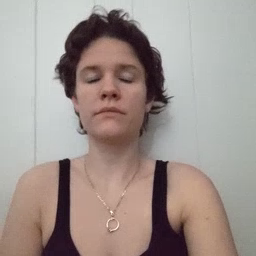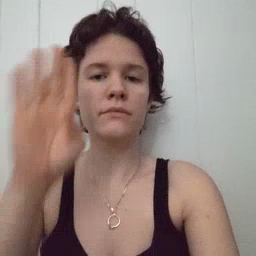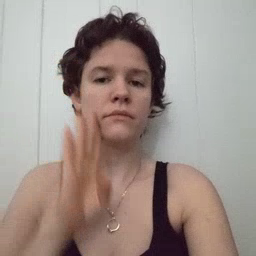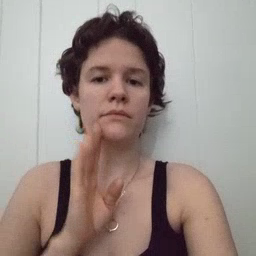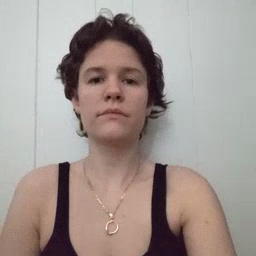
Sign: brown